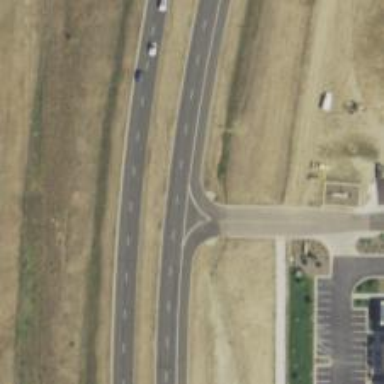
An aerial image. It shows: Trunk link highway with asphalt surface.